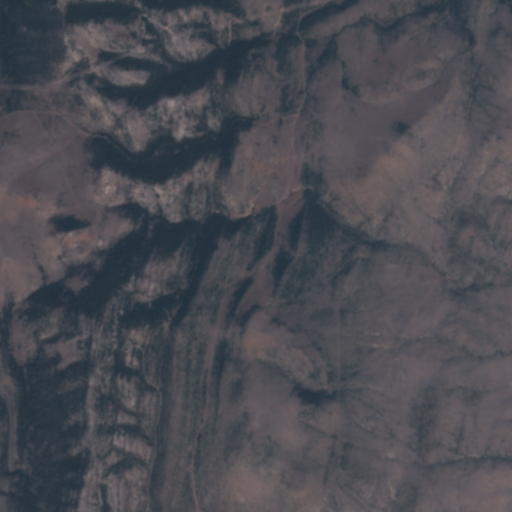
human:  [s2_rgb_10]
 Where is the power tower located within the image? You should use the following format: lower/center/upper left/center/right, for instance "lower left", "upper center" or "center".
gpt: The power tower is located in the upper left of the image.
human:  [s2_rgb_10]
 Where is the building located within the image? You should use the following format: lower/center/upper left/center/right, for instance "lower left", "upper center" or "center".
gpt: The building is located in the lower left of the image.
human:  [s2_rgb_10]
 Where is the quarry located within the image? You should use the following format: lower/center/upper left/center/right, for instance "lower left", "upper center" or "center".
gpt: There is no quarry in the image.